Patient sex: F
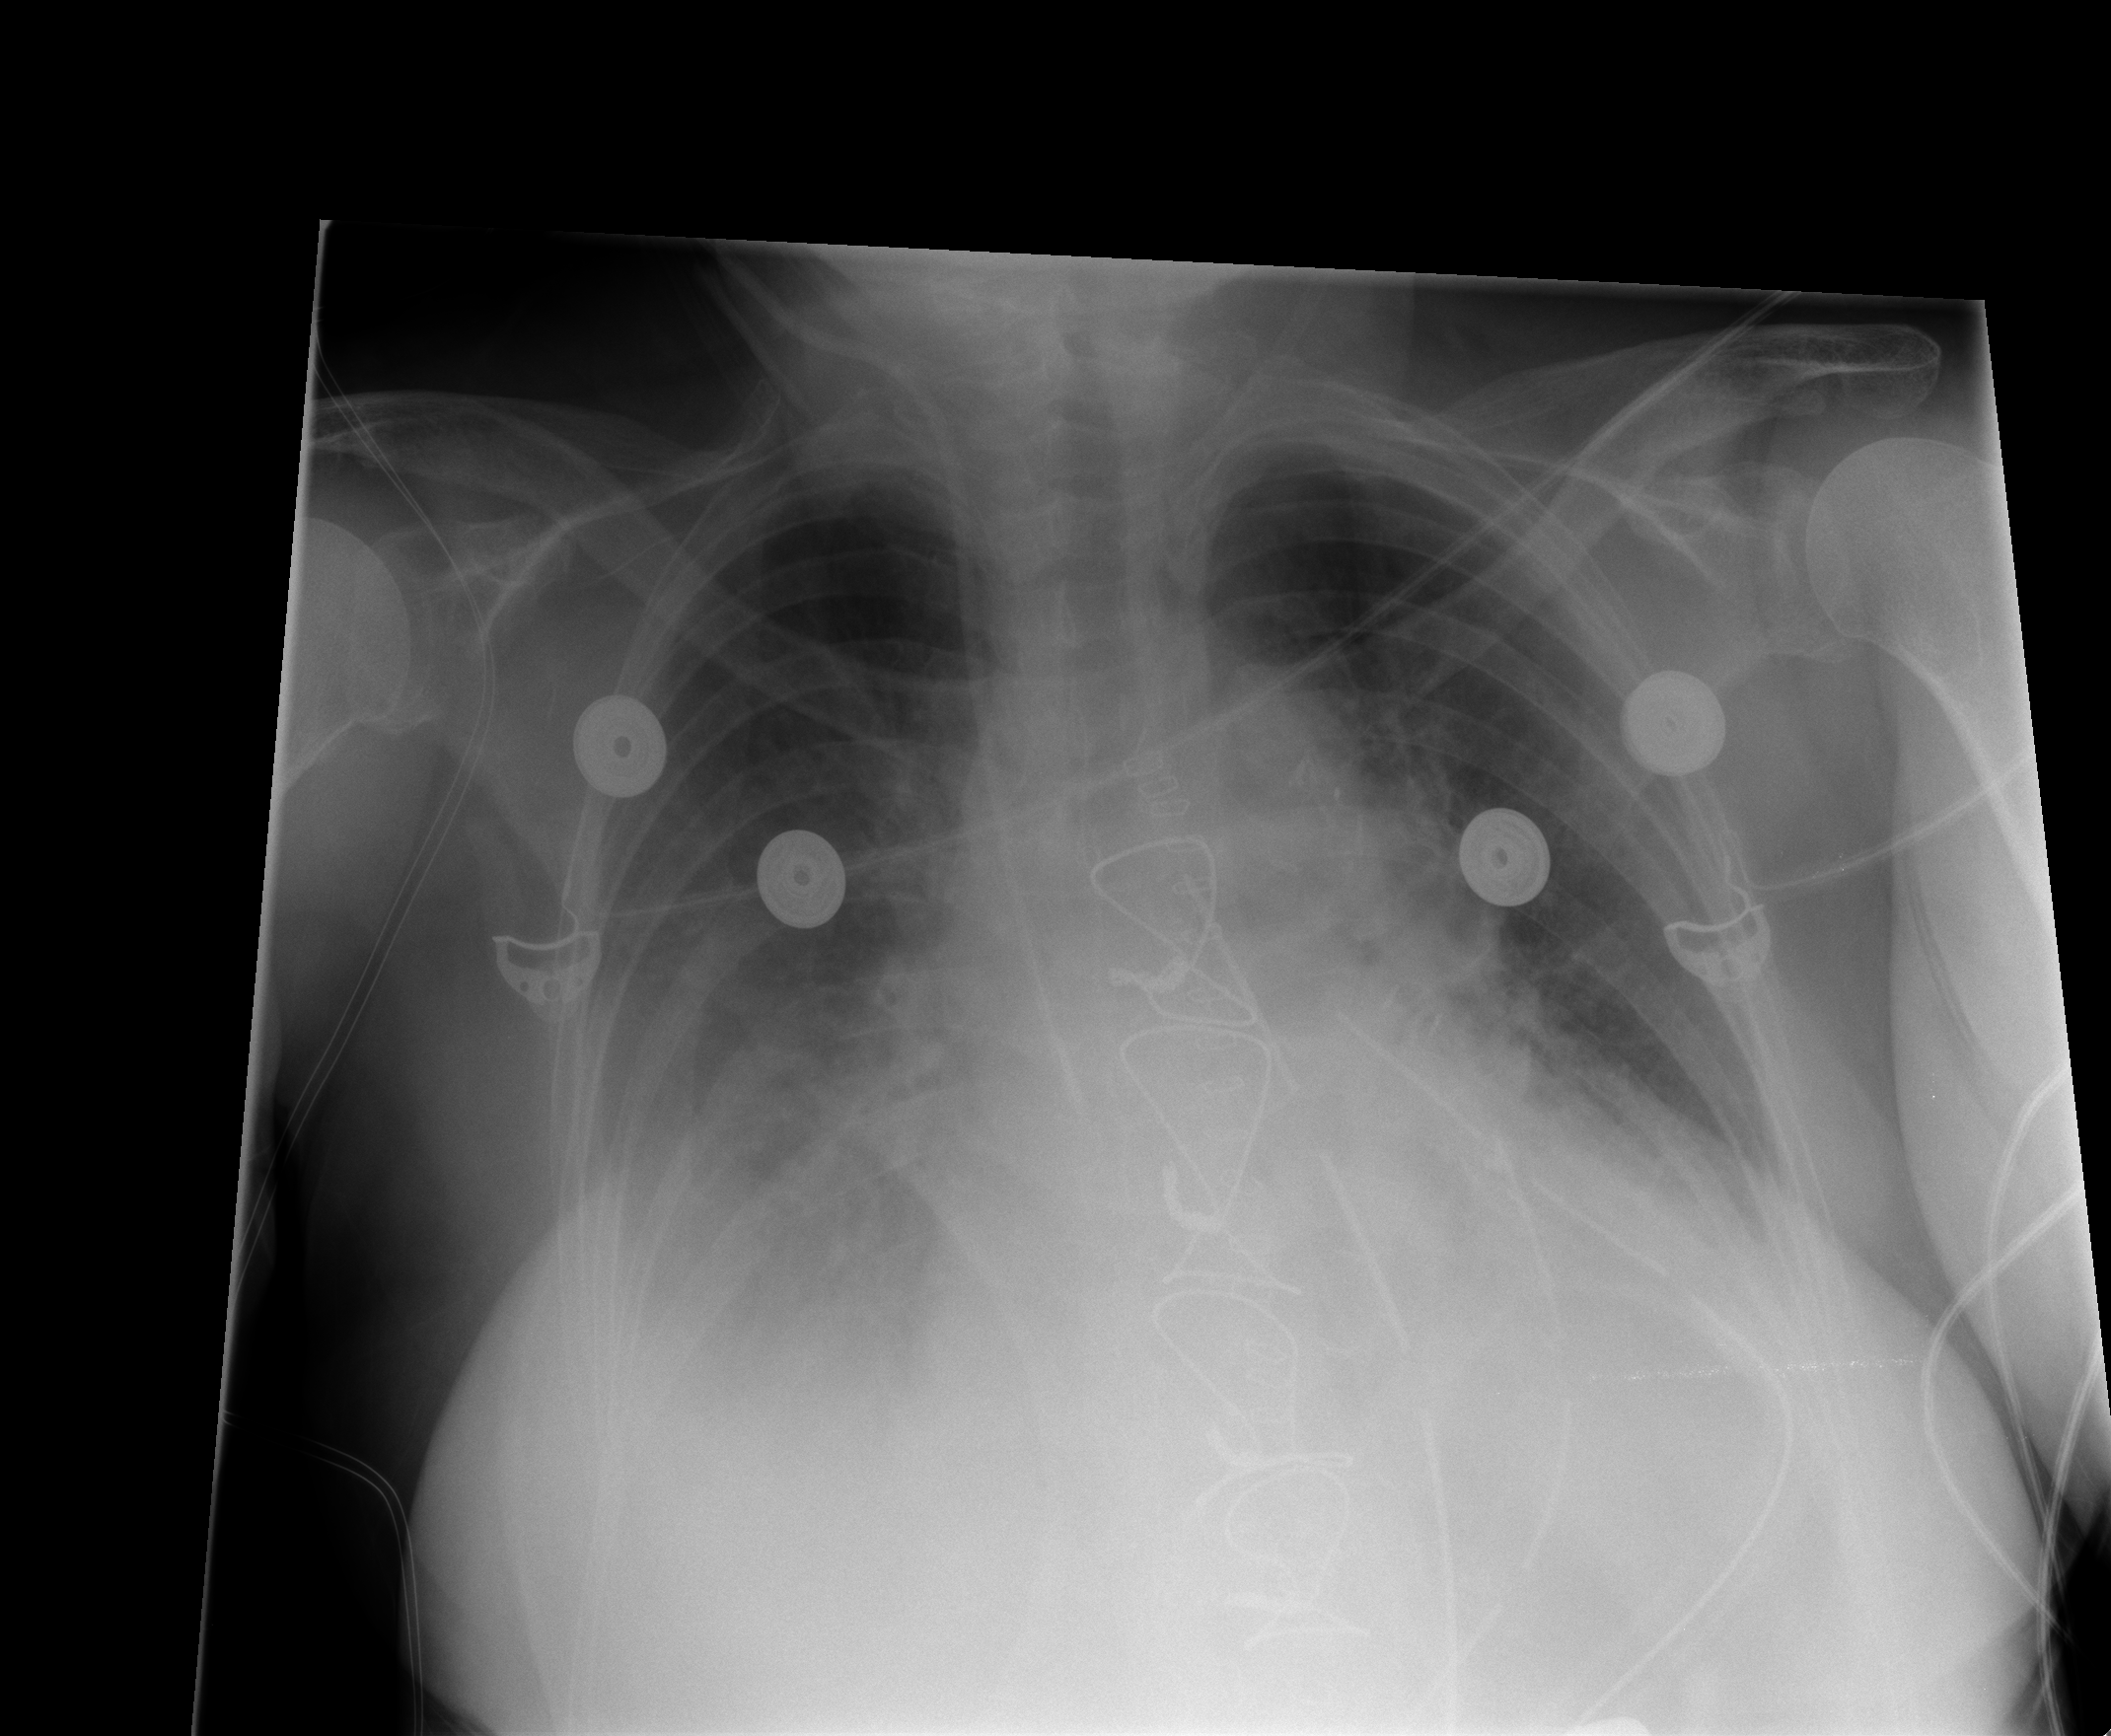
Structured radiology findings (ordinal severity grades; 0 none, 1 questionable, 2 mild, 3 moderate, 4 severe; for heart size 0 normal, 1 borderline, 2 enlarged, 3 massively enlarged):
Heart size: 2
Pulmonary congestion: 3
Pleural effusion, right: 3
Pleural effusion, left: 2
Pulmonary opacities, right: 1
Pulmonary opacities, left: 1
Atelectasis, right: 3
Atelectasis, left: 3